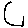
Label: moon